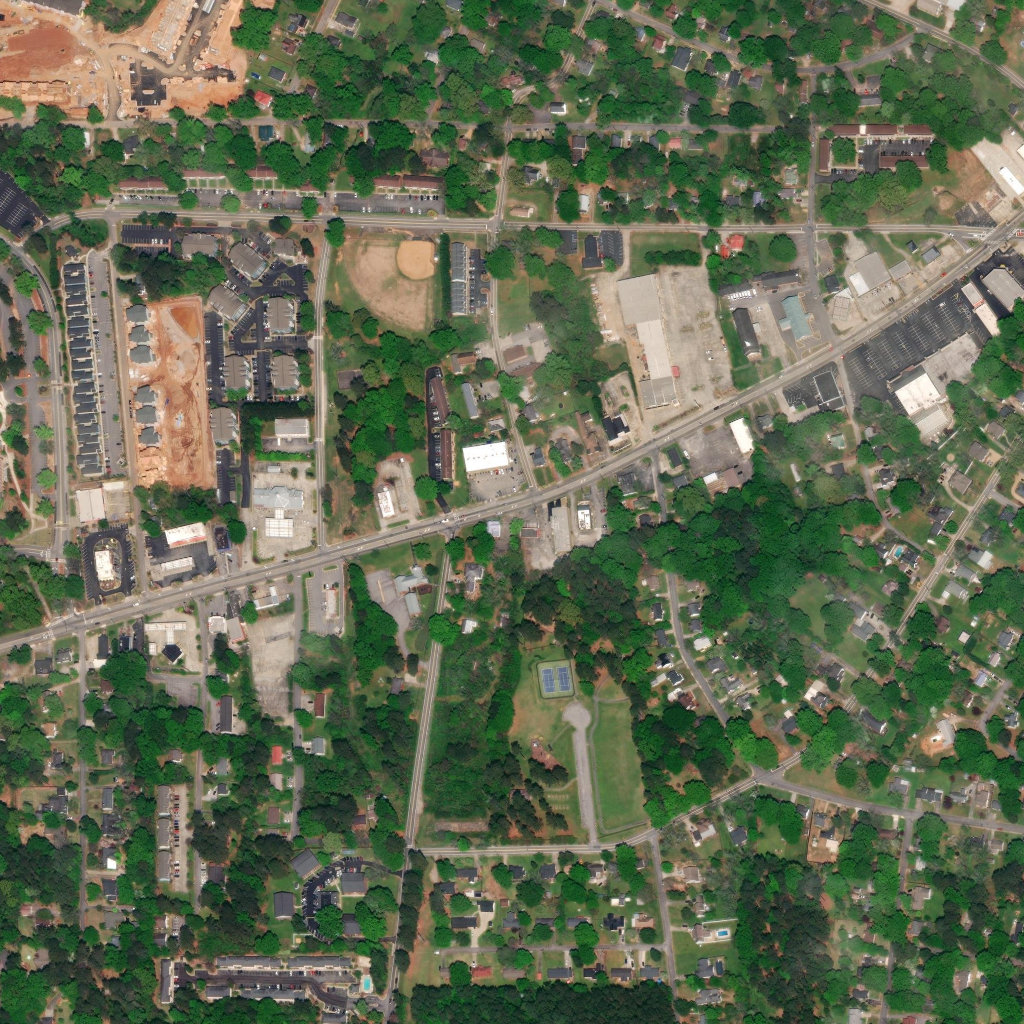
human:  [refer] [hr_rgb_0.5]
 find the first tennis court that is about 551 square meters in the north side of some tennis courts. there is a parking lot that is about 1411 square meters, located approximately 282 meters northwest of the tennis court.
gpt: <box>[[54, 64, 55, 68, 0]]</box>